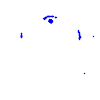
Particle: proton